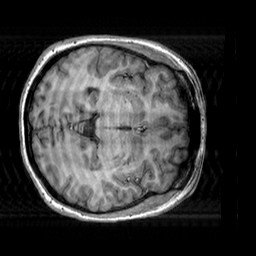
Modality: T1w
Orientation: axial
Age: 19
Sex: female
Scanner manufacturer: siemens
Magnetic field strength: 3 T
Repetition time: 2.3 s
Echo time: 0.00303 s